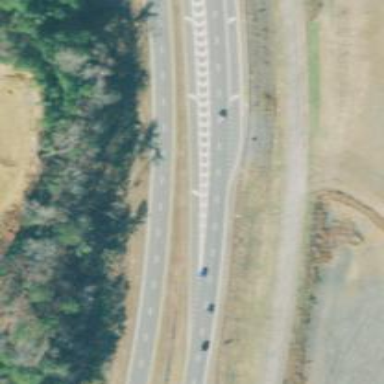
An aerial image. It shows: Primary link highway with asphalt surface.